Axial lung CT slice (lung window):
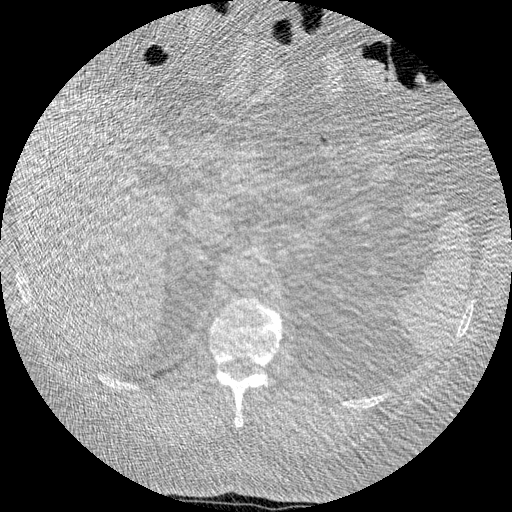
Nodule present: no